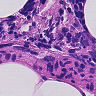
Metastatic tissue present: no